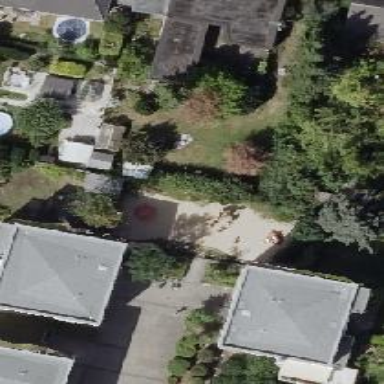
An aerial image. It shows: Playground area for leisure activities on the land.